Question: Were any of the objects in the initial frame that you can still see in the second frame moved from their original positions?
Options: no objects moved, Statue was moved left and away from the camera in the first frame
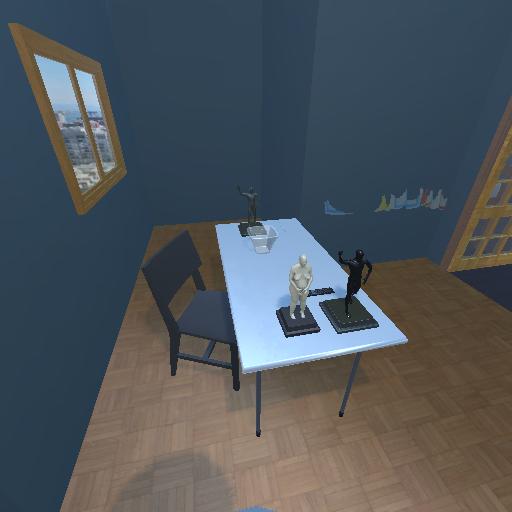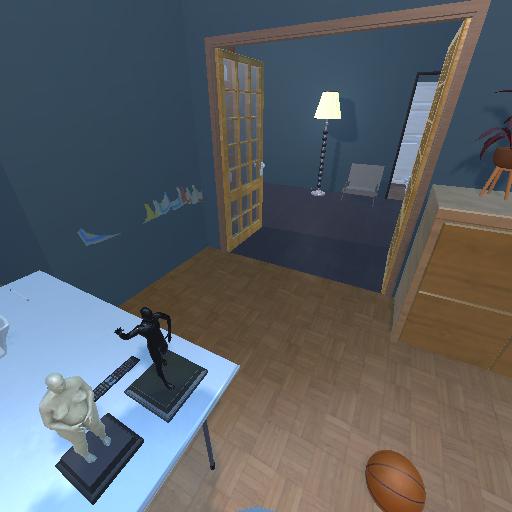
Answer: no objects moved